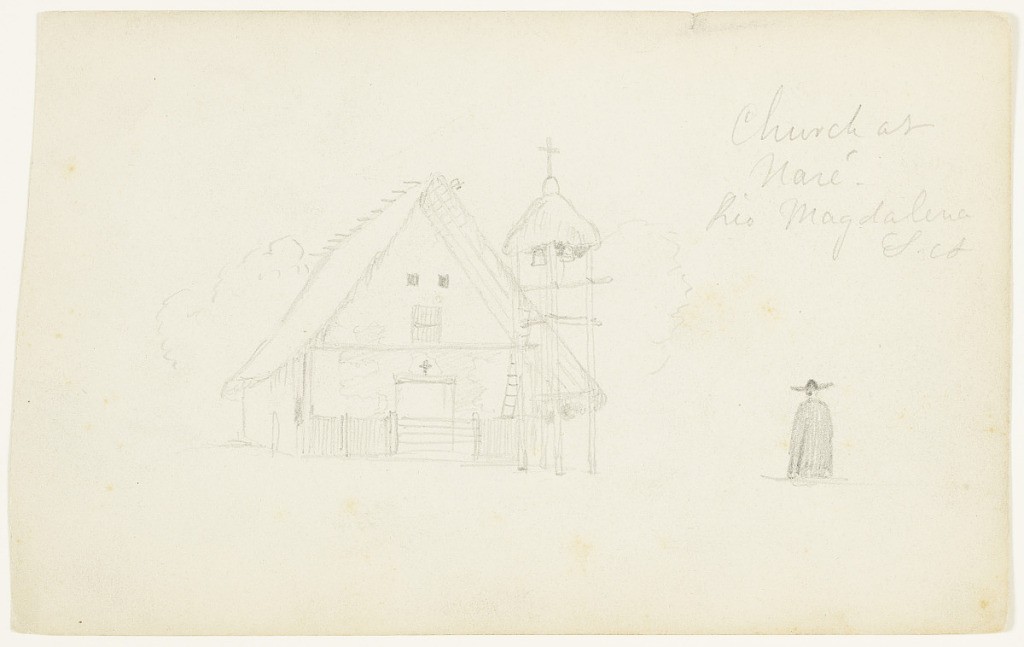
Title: Church at Puerto Naré, Rio Magdalena, Colombia
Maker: Frederic Edwin Church, American, 1826–1900
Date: May 18, 1853
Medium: Graphite on white wove paper
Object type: Drawing
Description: Architectural study of a church in Naré (now Puerto Naré), Colombia. At center, the church is characterized by its tall gable that nearly resembles an A-frame structure, and its skeletal belltower at the right of its facade. Distant clouds backdrop the building. A sketch of a priest with his back turned wearing a dark robe and wide-brimmed hat is visible at right.